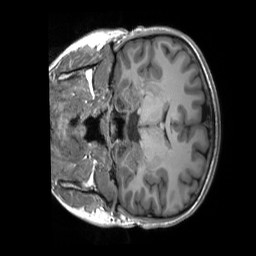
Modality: T1w
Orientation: coronal
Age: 18
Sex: male
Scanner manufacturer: siemens
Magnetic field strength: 3 T
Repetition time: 2.3 s
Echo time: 0.00232 s